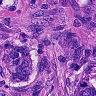
Metastatic tissue present: yes